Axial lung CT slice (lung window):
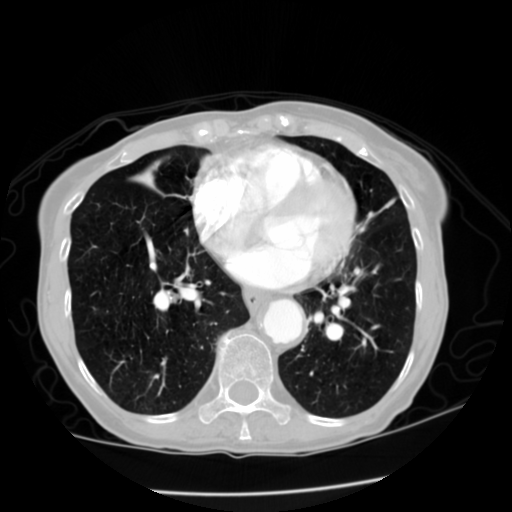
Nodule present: no